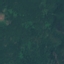
Label: Forest